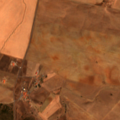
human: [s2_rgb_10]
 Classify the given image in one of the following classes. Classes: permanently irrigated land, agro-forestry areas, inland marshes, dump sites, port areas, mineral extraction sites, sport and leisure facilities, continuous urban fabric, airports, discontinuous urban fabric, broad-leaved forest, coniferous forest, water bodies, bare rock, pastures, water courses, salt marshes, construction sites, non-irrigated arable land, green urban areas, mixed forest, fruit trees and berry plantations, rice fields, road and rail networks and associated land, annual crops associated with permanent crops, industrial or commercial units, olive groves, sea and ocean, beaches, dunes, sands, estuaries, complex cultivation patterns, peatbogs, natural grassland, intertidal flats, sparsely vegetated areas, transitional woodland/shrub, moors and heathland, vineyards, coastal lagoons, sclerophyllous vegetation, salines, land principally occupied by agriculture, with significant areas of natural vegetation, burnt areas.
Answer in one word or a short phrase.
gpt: non-irrigated arable land, complex cultivation patterns, coniferous forest